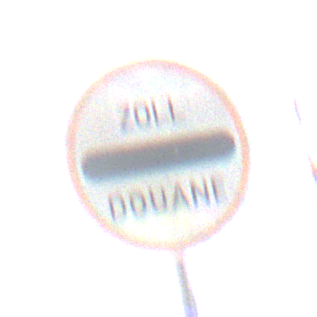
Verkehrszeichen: Zollstelle
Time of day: MorningAfternoon
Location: Roofed (Urban)
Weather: PartlyCloudy
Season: NotSpecified
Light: Natural